Question: I am having a weird problem where lots of ^M characters show up in my git commit message. Please find a screenshot attached. This is not causing any problems, just makes it annoying to read through.

Tips appreciated.
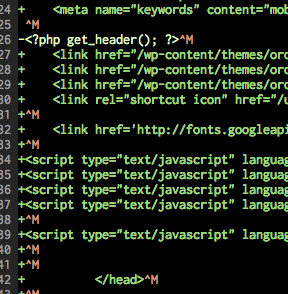
Answer: "The Proper Way", if you use Git in cross-platform environment, contrary to Abhijeet's answer, is:
<URL>
Read local topic <URL> as good starting point